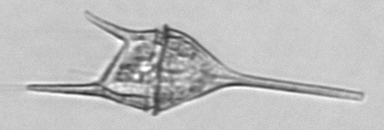
Label: Tripos_lineatus